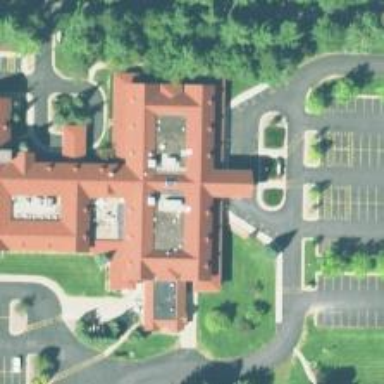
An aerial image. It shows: Healthcare clinic is depicted in the image.